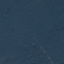
Land use / land cover class: Forest